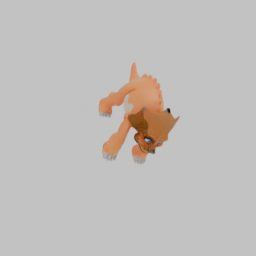
Label: animals